Interaction volume radius: 10 \u00c5
Interaction volume height: 15 \u00c5
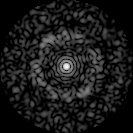
Disorder parameter: 0.8261